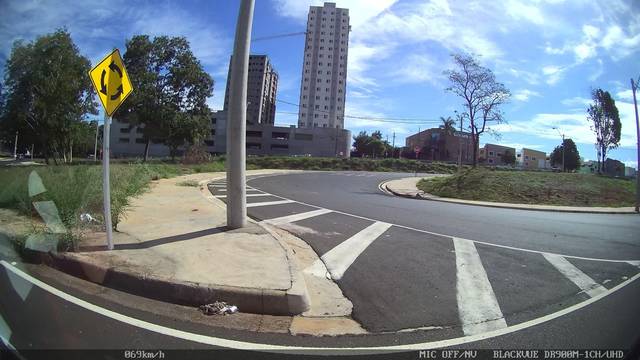
Region: Brazil
Coordinates: -20.837, -49.367